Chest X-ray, PA view. Patient: 35 years old, sex M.
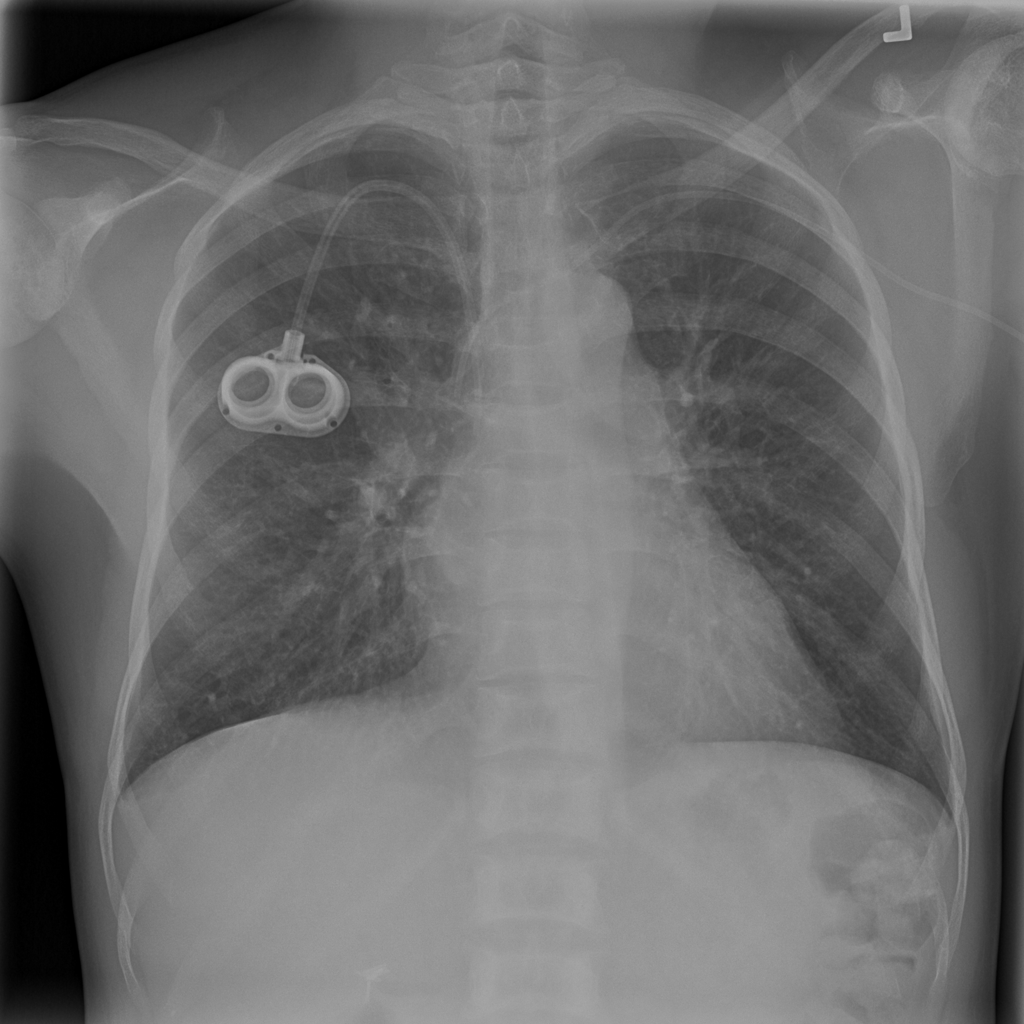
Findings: Cardiomegaly